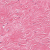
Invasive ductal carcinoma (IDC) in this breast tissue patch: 0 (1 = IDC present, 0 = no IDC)